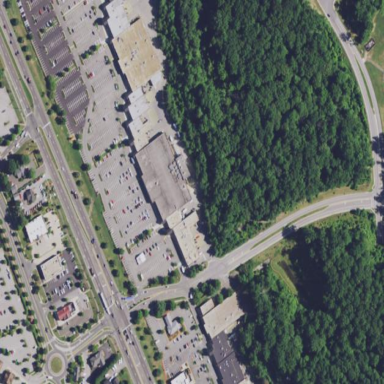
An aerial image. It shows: Retail area.